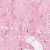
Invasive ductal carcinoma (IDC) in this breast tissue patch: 0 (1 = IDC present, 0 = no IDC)